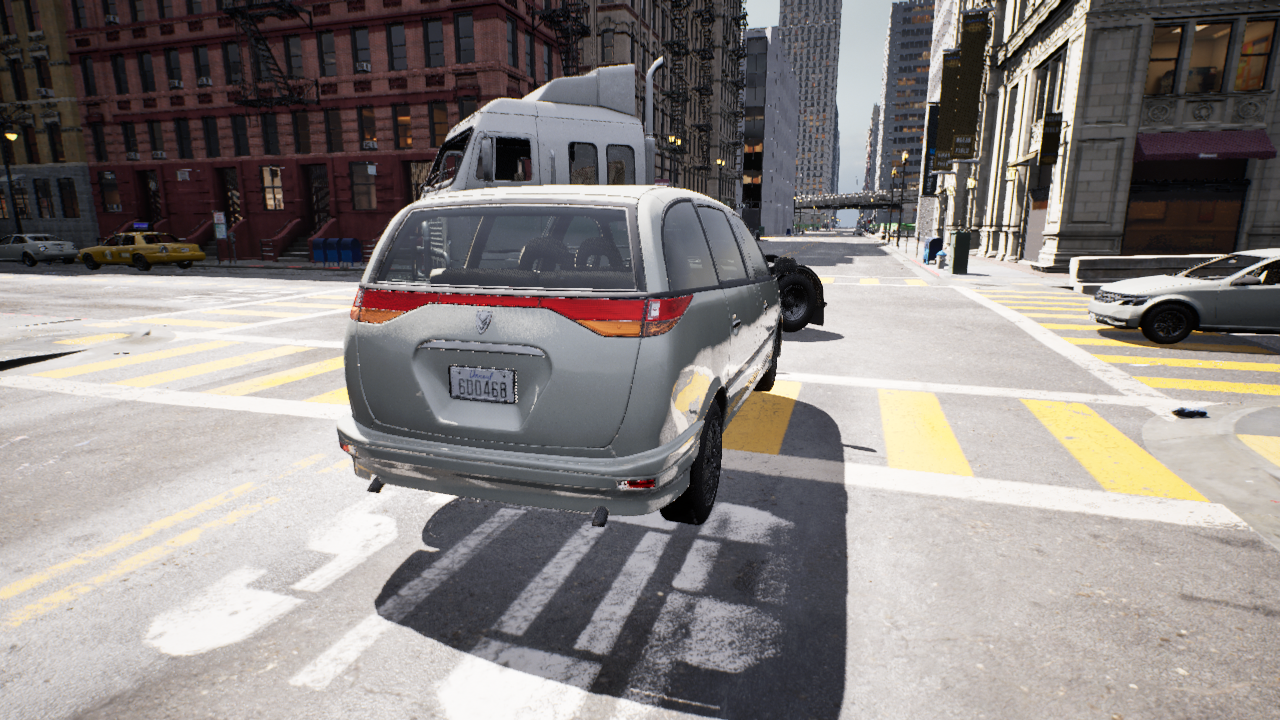
Venue: residential
Lighting: clear day
Vehicle rig: minivan